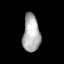
Tissue: lung
Cell type: Endothelial cells
Senescence score: 0.5593
Nuclear area (px): 630
Mean DAPI intensity: 174.11